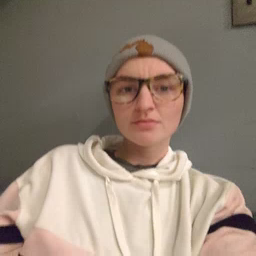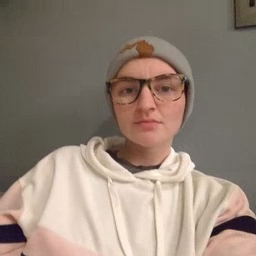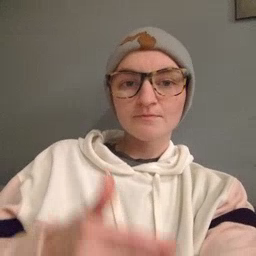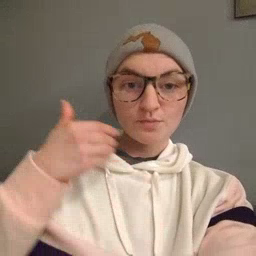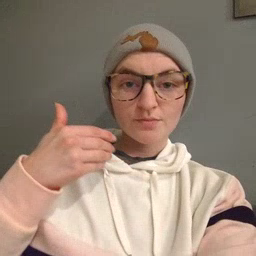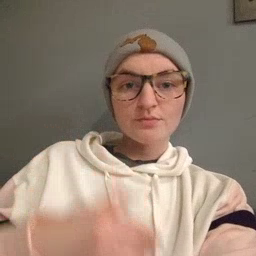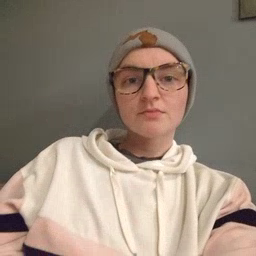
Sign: before